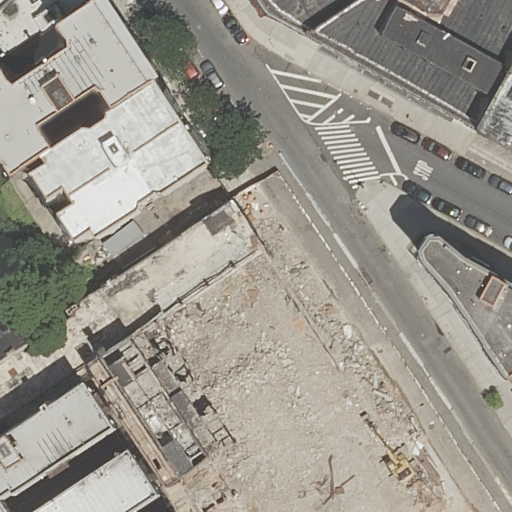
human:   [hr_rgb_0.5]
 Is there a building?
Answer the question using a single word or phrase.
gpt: yes

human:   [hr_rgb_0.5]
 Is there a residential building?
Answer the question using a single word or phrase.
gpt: yes

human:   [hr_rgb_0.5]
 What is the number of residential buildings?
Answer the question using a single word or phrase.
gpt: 16

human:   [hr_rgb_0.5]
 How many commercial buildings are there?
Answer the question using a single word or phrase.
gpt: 0

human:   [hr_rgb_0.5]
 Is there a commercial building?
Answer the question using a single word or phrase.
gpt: no

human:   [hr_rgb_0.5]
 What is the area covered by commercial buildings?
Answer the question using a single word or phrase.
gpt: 0m2

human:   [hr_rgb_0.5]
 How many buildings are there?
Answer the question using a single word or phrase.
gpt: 16

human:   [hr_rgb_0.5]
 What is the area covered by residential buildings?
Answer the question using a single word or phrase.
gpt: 5924m2

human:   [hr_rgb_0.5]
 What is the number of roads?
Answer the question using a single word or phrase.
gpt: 2

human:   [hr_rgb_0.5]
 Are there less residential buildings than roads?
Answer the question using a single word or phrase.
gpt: no

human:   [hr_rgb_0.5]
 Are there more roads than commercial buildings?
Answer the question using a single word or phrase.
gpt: yes

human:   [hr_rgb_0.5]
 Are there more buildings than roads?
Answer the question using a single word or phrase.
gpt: yes

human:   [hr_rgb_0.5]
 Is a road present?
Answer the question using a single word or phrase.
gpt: yes

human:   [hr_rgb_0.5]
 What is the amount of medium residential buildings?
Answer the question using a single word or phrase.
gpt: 10

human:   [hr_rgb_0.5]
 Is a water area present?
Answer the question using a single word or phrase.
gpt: no

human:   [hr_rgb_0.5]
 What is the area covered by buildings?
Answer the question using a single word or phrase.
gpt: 5924m2

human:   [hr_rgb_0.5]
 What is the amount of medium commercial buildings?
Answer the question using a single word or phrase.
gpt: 0

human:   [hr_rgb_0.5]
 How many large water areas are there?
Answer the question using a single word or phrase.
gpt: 0

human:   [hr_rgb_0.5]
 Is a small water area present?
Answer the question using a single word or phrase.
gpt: no

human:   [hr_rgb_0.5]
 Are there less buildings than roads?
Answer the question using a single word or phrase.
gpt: no

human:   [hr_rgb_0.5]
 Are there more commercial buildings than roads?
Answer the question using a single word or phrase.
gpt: no

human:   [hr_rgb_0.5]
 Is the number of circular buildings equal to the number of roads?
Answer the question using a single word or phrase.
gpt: no

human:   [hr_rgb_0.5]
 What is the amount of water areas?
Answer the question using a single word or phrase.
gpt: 0

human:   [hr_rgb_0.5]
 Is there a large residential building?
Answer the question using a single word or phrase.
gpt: yes

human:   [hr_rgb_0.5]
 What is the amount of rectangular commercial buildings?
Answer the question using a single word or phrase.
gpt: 0

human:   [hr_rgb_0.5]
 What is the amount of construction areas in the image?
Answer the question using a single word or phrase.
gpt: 0

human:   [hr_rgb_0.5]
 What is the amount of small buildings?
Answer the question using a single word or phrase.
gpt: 4

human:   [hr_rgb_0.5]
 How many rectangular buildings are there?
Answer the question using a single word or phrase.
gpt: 11

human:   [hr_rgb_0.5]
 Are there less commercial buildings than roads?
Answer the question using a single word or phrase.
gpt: yes

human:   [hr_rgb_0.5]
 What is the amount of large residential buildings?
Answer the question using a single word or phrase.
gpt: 2

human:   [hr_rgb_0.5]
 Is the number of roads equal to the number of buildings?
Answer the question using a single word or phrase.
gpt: no

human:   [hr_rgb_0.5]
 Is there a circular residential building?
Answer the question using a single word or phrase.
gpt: no

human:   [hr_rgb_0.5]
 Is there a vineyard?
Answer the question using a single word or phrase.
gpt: no

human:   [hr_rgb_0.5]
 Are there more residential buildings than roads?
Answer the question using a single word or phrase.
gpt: yes

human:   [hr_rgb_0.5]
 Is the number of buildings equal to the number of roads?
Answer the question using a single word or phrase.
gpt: no

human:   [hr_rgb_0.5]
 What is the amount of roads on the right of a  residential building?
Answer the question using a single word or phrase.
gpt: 2

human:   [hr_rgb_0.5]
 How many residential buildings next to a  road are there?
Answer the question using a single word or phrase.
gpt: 16

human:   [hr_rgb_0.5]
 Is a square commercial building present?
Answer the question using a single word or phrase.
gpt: no

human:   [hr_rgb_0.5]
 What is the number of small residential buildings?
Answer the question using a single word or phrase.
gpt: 4

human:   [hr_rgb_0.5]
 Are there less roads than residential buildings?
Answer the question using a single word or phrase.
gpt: yes

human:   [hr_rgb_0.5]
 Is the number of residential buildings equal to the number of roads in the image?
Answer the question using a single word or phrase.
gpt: no

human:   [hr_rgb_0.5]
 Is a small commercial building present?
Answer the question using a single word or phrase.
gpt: no

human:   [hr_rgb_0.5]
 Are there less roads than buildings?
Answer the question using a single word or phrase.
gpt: yes

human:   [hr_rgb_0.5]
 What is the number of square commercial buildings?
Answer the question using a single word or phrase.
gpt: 0

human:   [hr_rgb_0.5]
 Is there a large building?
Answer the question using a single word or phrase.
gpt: yes

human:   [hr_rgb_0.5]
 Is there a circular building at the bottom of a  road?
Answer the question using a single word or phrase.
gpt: no

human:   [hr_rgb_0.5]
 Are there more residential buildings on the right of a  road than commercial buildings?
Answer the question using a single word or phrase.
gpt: yes

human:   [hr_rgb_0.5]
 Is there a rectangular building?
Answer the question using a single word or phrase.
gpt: yes

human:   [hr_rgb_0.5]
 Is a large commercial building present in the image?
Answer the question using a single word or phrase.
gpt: no

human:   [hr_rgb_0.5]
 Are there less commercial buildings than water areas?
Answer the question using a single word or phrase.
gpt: no

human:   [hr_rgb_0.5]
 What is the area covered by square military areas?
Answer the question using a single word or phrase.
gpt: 0m2

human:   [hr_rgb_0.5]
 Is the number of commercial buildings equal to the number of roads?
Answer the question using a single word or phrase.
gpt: no

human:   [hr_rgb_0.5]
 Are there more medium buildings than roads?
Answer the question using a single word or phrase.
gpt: yes

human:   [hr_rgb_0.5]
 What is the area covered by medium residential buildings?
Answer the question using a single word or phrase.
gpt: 2681m2

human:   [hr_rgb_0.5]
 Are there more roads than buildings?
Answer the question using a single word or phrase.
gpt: no

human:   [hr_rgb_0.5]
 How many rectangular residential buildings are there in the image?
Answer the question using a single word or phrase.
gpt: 11

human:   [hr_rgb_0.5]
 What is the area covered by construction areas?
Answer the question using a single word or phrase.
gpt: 0m2

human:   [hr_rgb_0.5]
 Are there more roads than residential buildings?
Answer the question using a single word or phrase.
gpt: no

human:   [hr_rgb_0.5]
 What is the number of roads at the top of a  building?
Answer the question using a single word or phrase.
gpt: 1

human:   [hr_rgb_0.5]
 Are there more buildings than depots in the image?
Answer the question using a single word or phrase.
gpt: yes

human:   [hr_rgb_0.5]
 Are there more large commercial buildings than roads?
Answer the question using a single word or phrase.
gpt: no

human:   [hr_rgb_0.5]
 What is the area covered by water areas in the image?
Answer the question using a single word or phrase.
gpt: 0m2

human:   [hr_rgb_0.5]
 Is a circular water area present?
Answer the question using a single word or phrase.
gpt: no

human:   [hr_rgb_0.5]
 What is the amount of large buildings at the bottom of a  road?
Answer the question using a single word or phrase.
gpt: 1